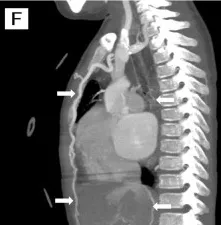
(F,G) MIP image and VR reconstruction of CTA revealed complete occlusion of the descending aorta with large thrombus (76 mm in length) and extensive collateral circulation (twisted and dilated right intrathoracic artery, numerous open collateral vessels in the neck and upper mediastinum).
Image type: radiology (ct)